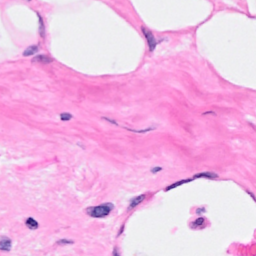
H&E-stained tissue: Breast